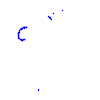
Particle: proton